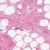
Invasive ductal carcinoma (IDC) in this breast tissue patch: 0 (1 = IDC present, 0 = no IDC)